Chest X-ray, AP view. Patient: 62 years old, sex M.
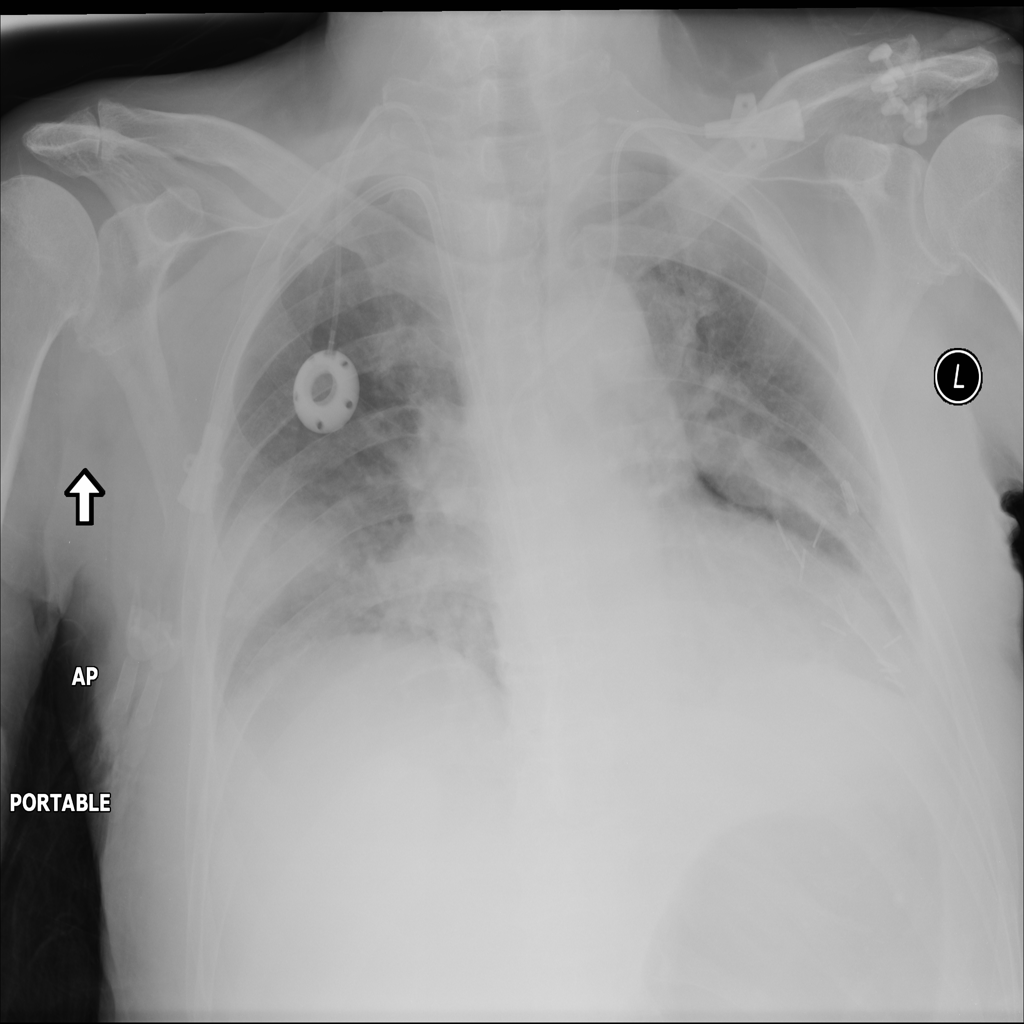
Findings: Infiltration, Pneumothorax